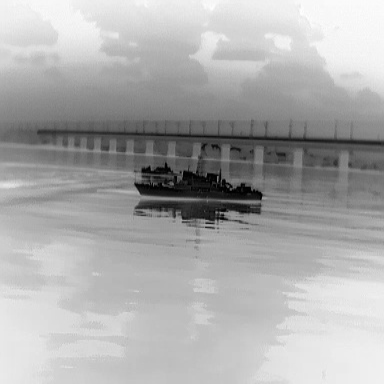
There are two objects shown in the infrared image, including a warship, and a canoe.